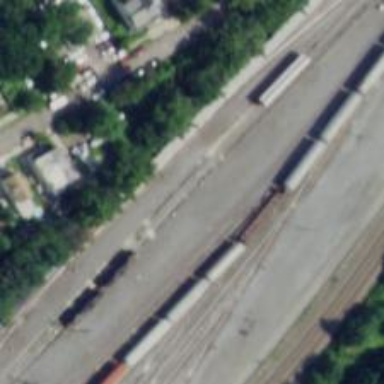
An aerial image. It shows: Railway yard in service.